Question: I have a two column grid layout that holds boxes of heights X and 2X (<URL>
Box number two has empty space underneath it, enough empty space to fit box 3:

I want to know if it is possible to have card 3 placed in that empty space (and have card 4 take card 3's place, and card 5 take card 4's place)
I attempted this layout with flex, but I reached this same situation.
'''
.boxes {
display: grid;
grid-template-columns: 1fr 1fr;
grid-column-gap: 25px;
grid-row-gap: 25px;
}
.smallbox {
border: 2px solid black;
padding: 1em;
height: 50px;
}
.bigbox {
border: 1px solid black;
padding: 1em;
background: red;
height: 150px;
}
'''
'''
<div class="boxes">
<div class="bigbox">1</div>
<div class="smallbox">2</div>
<div class="smallbox">3</div>
<div class="smallbox">4</div>
<div class="smallbox">5</div>
</div>
'''
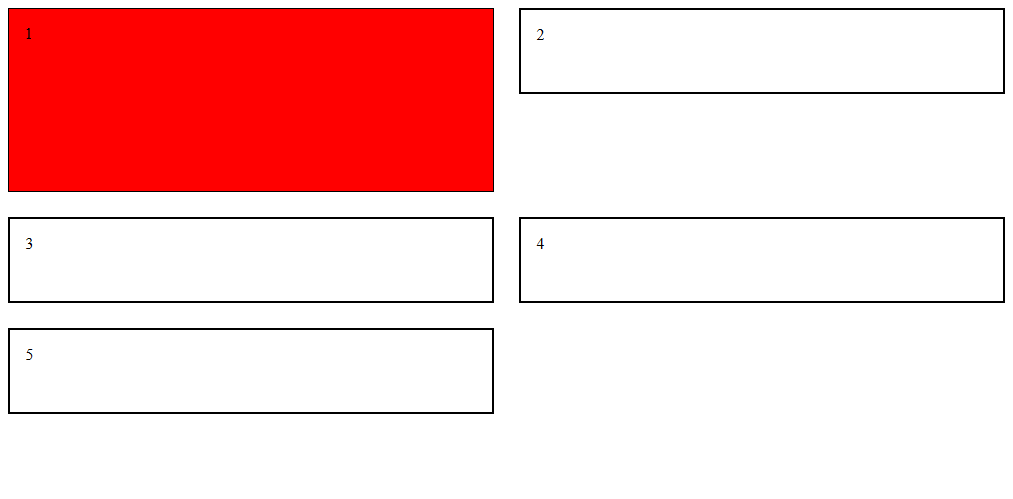
Answer: Don't set the height on the grid items themselves.
Use 'grid-auto-rows' at the container level, then 'span' for the grid areas.
'''
.boxes {
display: grid;
grid-template-columns: 1fr 1fr;
grid-auto-rows: 50px; /* new */
grid-column-gap: 25px;
grid-row-gap: 25px;
}
.smallbox {
grid-row: span 1; /* new */
border: 2px solid black;
padding: 1em;
}
.bigbox {
grid-row: span 3; /* new */
border: 1px solid black;
padding: 1em;
background: red;
}
'''
'''
<div class="boxes">
<div class="bigbox">1</div>
<div class="smallbox">2</div>
<div class="smallbox">3</div>
<div class="smallbox">4</div>
<div class="smallbox">5</div>
</div>
'''